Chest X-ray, PA view. Patient: 29 years old, sex F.
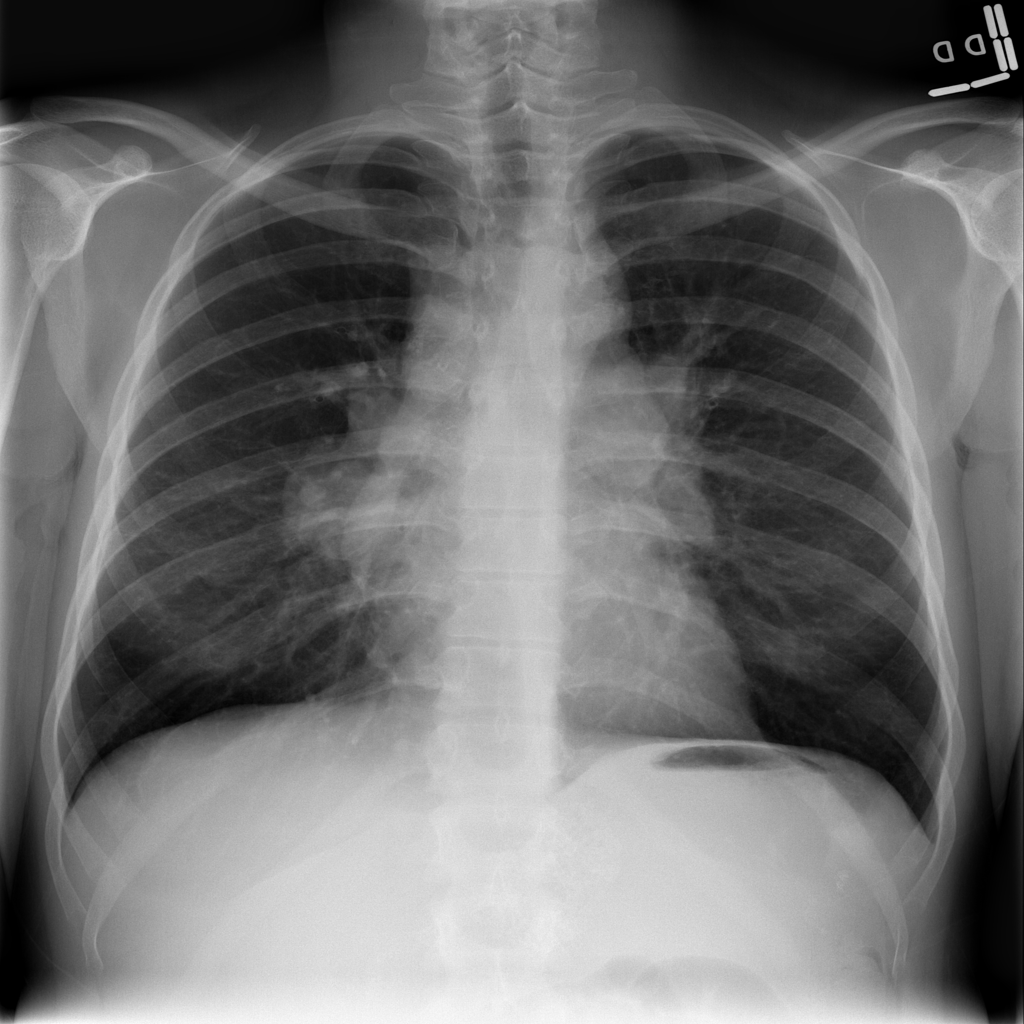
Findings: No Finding